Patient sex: M
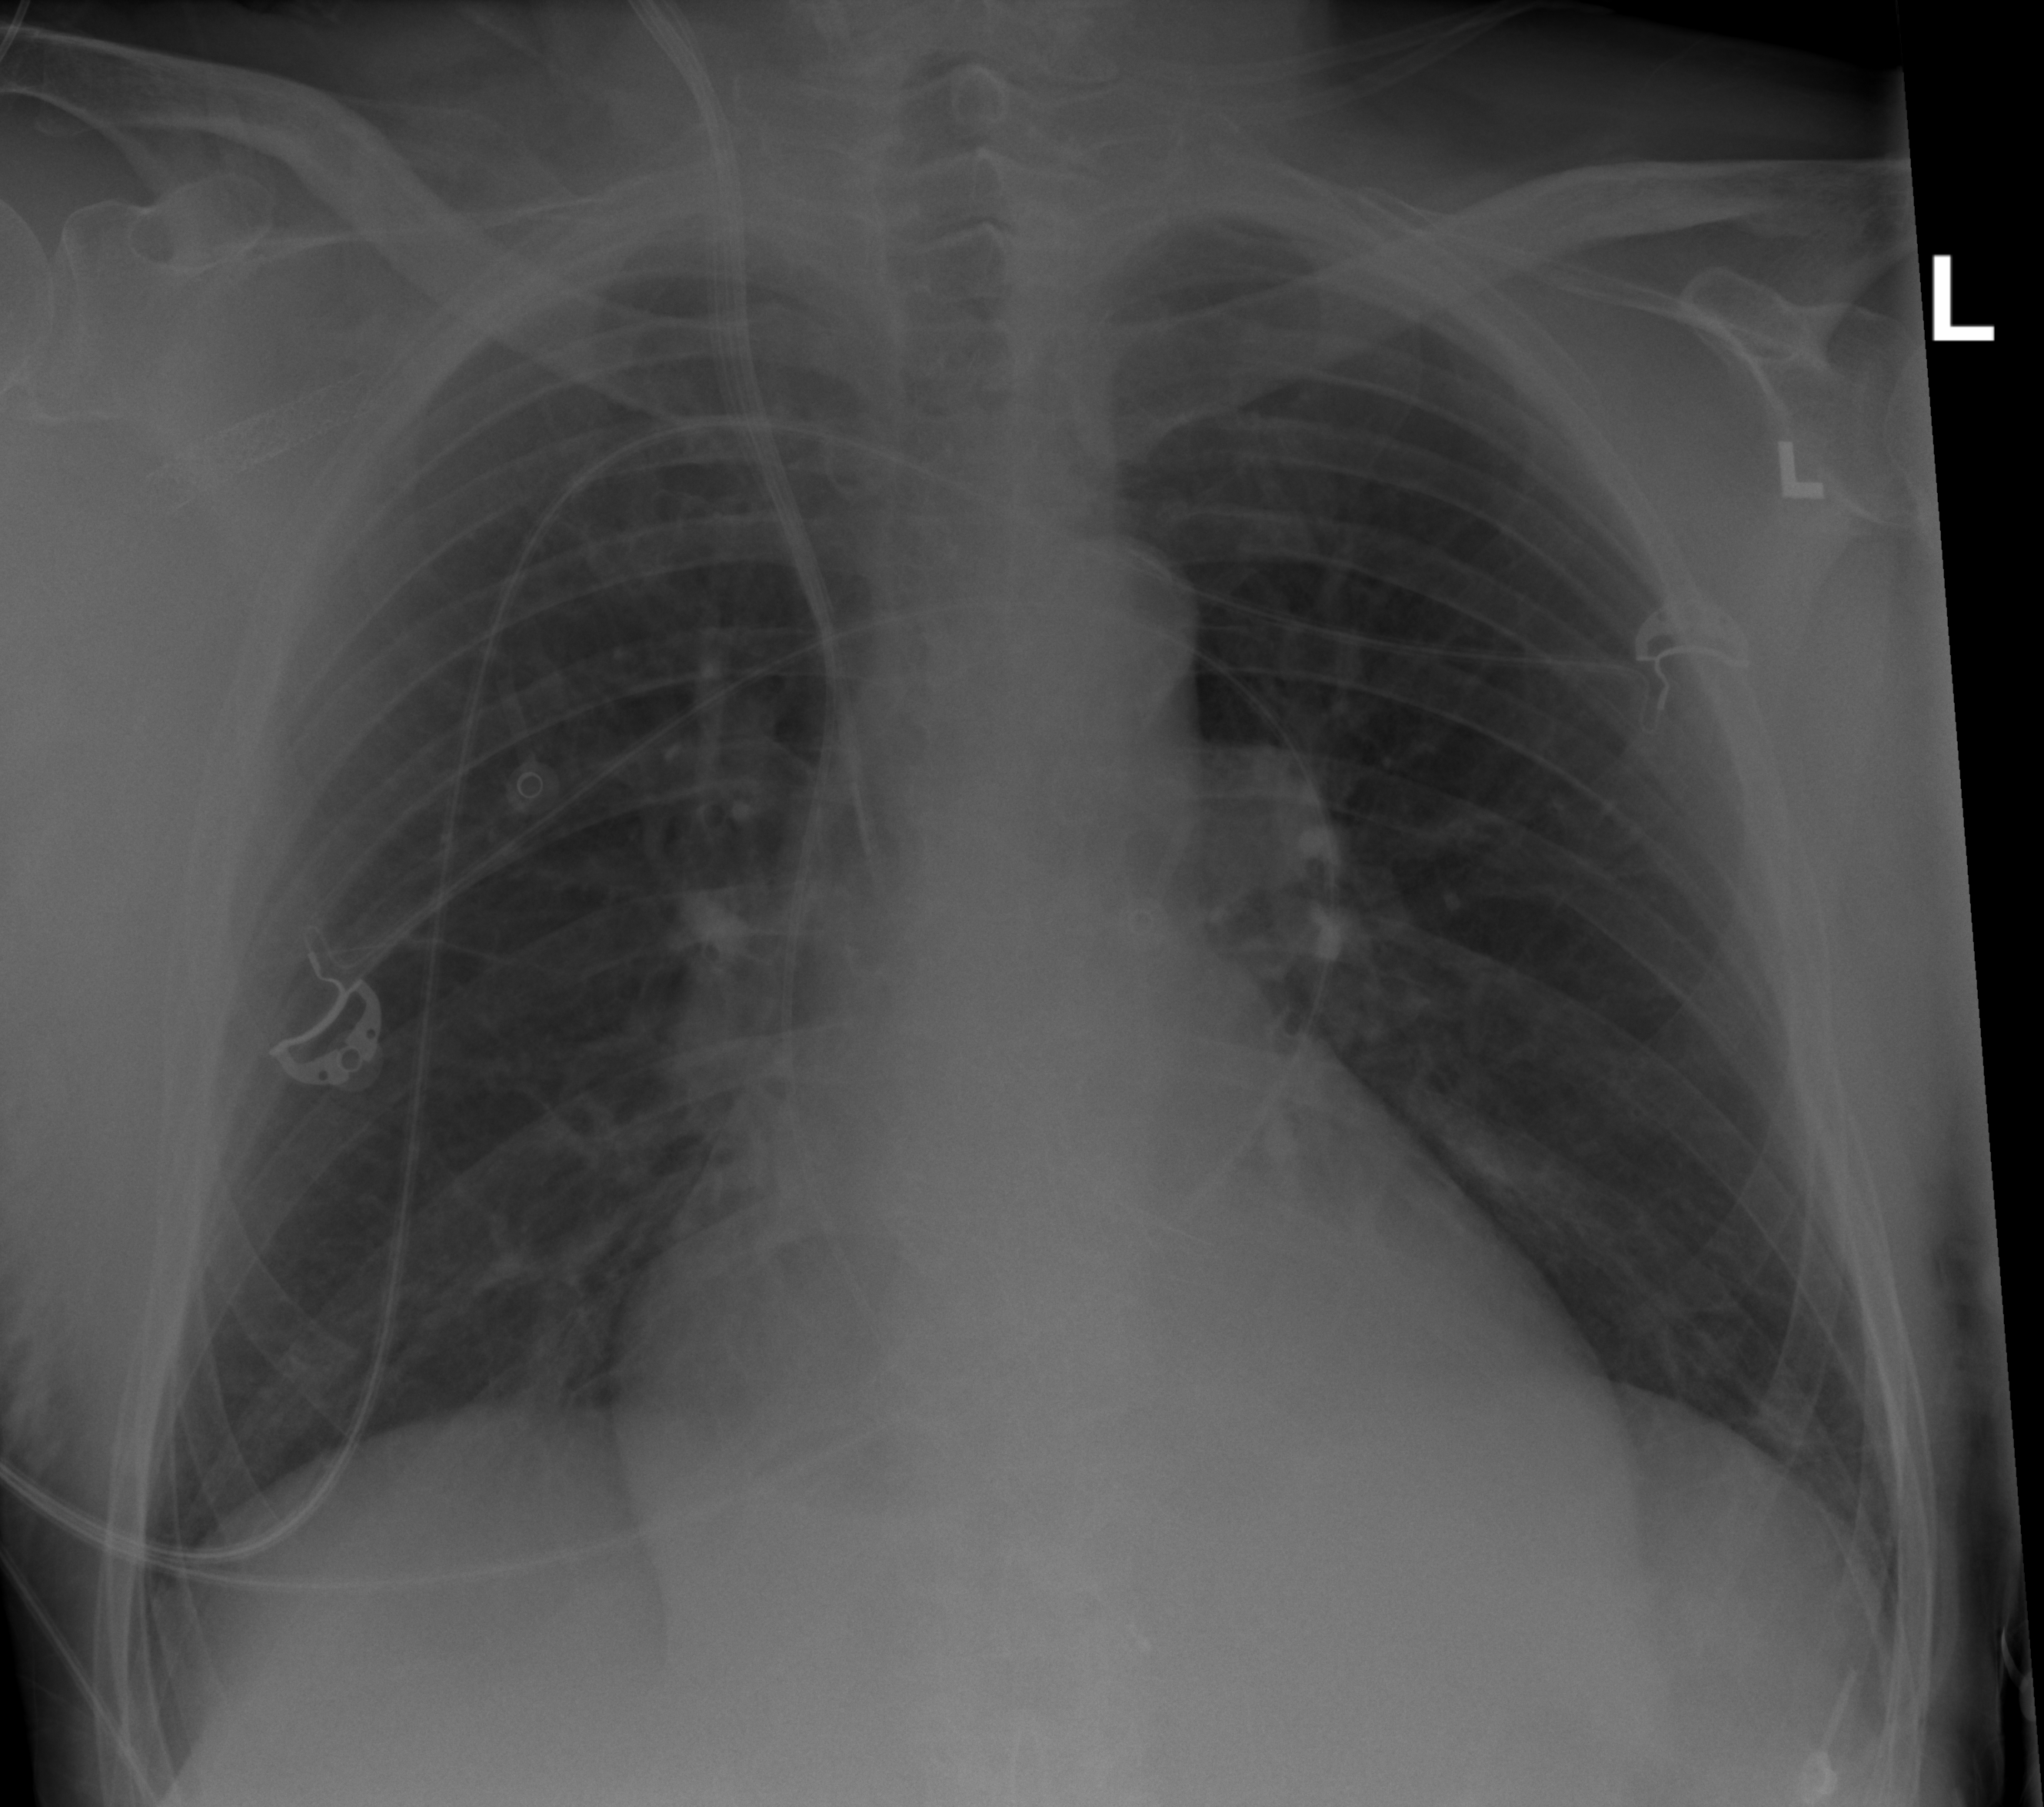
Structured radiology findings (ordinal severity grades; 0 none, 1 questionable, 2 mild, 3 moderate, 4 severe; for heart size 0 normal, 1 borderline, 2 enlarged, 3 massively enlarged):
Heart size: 2
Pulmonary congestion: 0
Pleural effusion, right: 0
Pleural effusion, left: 0
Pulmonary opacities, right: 0
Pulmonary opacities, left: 0
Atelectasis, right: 2
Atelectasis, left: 2